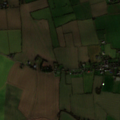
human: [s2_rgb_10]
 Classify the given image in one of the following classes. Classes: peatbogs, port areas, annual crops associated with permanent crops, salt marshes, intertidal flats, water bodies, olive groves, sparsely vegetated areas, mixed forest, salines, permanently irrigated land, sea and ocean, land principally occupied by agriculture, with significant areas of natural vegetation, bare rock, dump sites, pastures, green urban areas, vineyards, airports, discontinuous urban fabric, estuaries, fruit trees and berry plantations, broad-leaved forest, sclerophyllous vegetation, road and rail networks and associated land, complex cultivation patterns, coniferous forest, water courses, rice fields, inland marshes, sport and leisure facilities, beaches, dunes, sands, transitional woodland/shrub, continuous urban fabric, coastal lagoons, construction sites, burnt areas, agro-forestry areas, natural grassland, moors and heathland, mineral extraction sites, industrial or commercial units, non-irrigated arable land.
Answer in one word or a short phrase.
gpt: non-irrigated arable land, pastures